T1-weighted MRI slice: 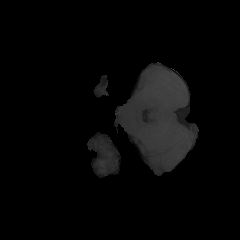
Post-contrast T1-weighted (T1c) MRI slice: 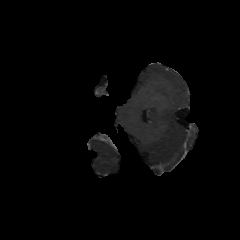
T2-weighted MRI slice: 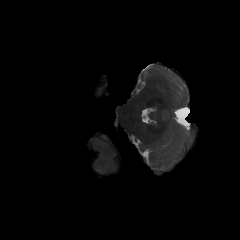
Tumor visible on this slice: no